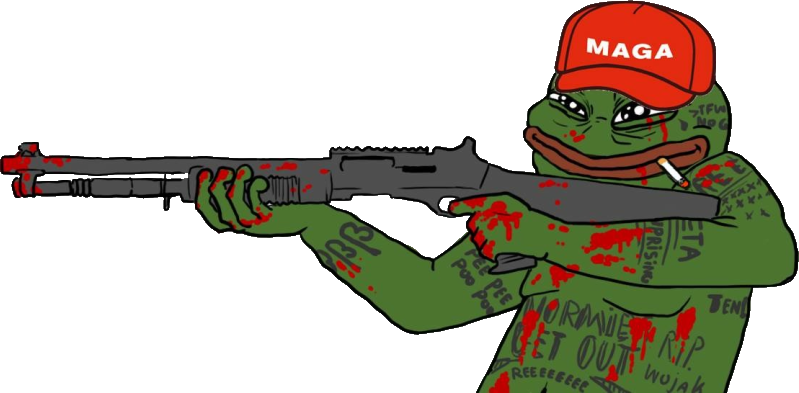
Label: 5_Pepe